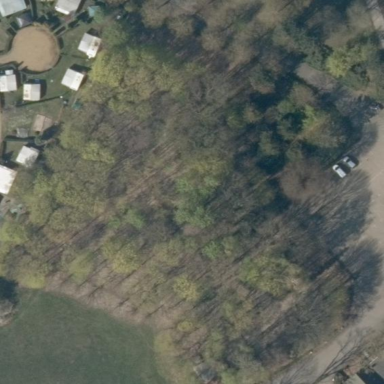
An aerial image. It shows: Mixed woodland area with various types of leaves.